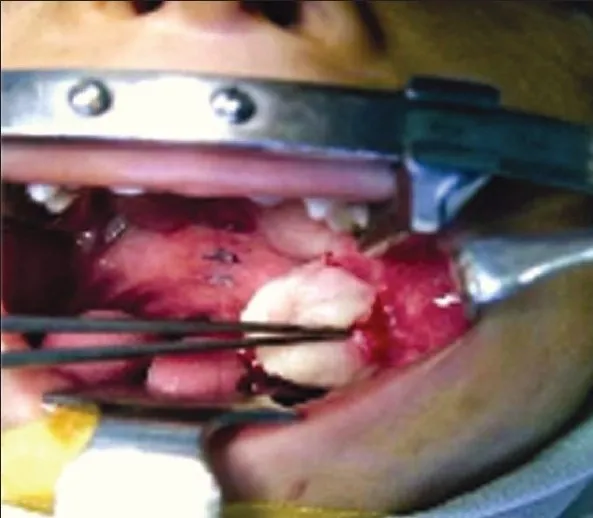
Herniating buccal fat; forceps' tip at the exit point.
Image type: medical_photograph (other_medical_photograph)